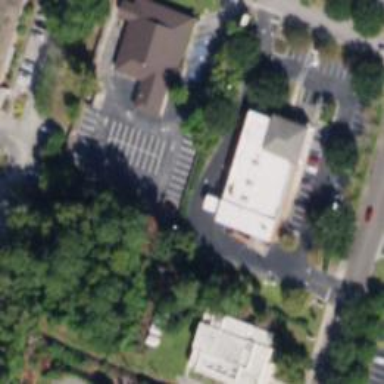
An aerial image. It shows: Pharmacy providing healthcare services.